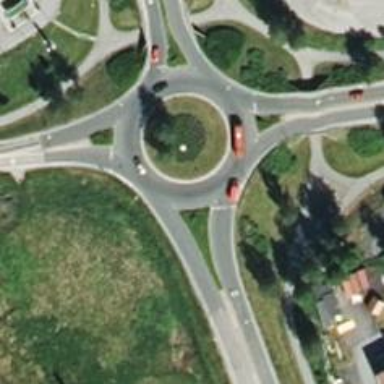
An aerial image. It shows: Roundabout on trunk road with asphalt surface.